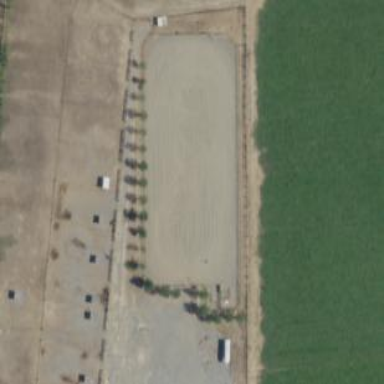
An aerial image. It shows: Equestrian pitch used for leisure and sports activities.